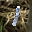
Label: 1